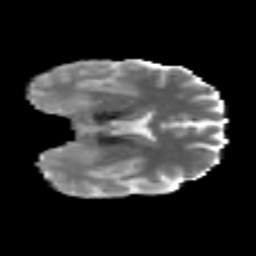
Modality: MD
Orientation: coronal
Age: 44
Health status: ill
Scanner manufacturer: philips
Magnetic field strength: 3 T
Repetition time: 9 s
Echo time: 0.127 s